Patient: sex M, age 21
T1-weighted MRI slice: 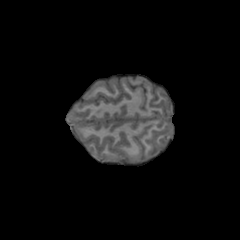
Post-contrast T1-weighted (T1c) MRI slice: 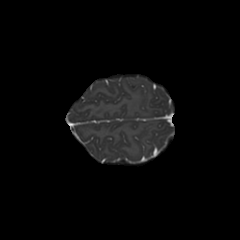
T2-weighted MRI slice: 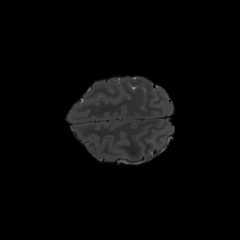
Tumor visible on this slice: no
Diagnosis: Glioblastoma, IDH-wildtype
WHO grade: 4